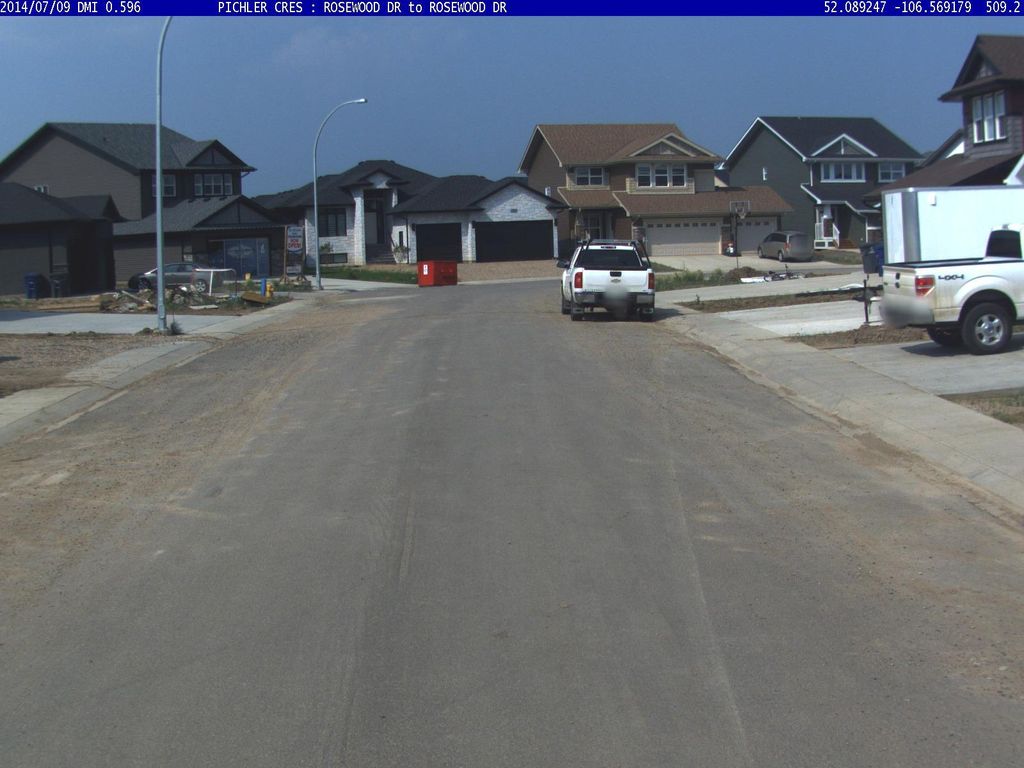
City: saskatoon